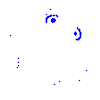
Particle: electron